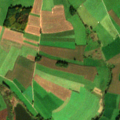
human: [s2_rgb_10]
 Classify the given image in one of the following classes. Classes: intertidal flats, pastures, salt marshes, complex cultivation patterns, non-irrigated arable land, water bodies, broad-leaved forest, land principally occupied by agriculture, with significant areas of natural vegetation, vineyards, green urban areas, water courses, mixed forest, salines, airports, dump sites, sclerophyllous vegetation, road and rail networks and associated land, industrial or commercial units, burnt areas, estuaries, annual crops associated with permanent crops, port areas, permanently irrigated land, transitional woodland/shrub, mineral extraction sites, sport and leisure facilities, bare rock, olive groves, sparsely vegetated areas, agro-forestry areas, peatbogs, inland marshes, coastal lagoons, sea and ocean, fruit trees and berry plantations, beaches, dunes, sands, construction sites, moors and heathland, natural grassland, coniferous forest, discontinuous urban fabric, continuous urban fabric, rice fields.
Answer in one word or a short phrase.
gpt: pastures, complex cultivation patterns, inland marshes